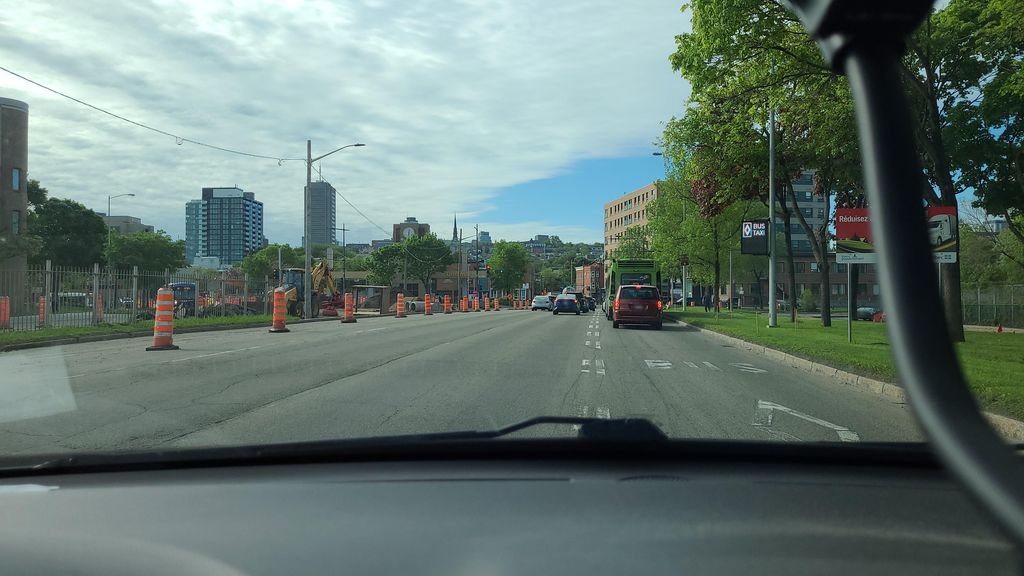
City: quebec_city